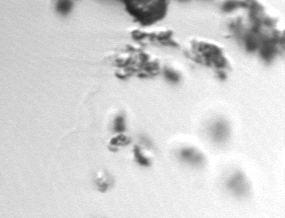
Label: Phaeocystis